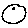
Label: moon